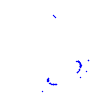
Particle: pion